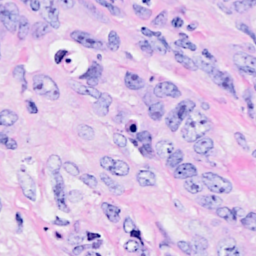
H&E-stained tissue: Breast